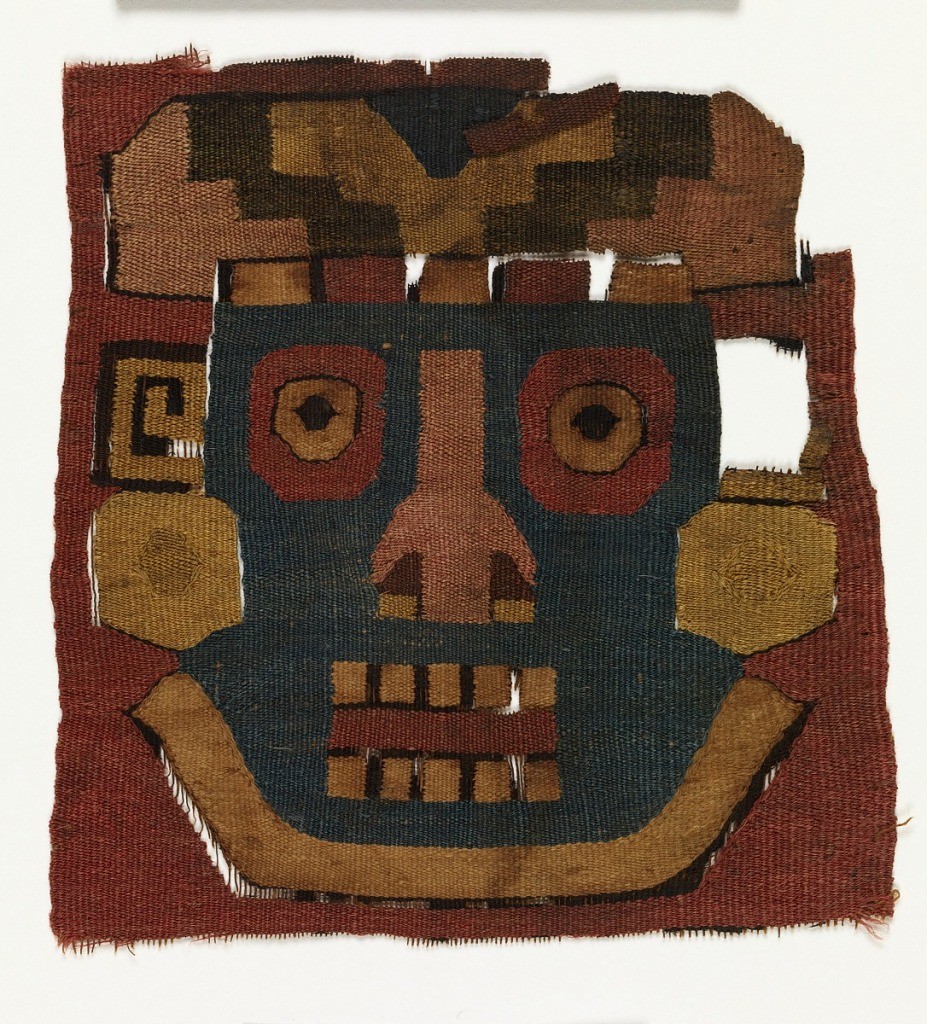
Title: Fragments
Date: ca. 400
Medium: wool, cotton Technique: slit and single interlocked tapestry
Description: Two fragments of very fine tapestry weave with cotton warps and wool wefts. A) Face of a man or god, conventionalized and angular in blue, red, tan, black and brown.